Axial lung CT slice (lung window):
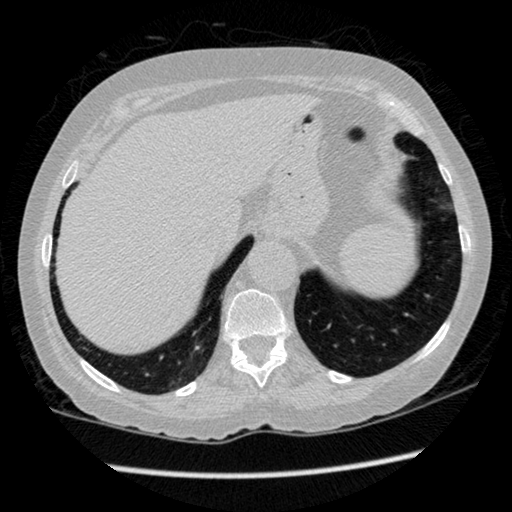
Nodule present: no